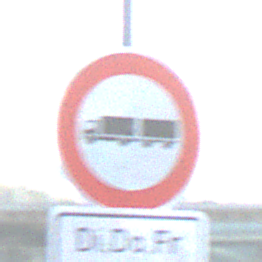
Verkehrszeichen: VerbotLastkraftwagenMitAnhaenger
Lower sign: ZeitangabenMitBeschraenkungAufWochentage3
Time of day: SunriseSunset
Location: Outdoor (Urban)
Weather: Clear
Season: NotSpecified
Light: Natural